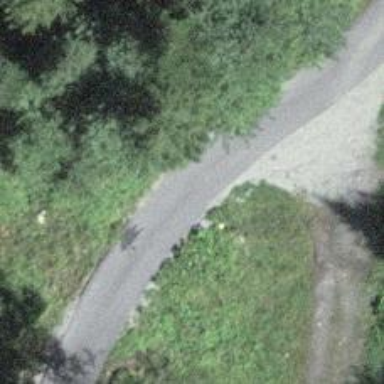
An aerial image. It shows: Unclassified paved road.